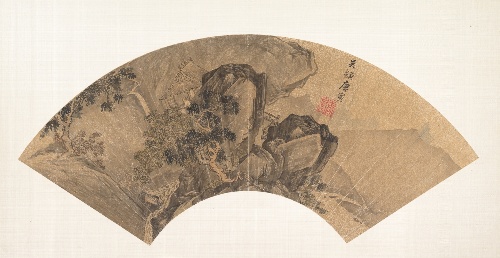
Artist: Tang Yin
Artist bio: Chinese, 1470–1524
Object type: Folding fan mounted as an album leaf
Classification: Paintings
Medium: Folding fan mounted as an album leaf; ink and color on gold-flecked paper
Culture: China
Period: Ming dynasty (1368–1644)
Dimensions: 20 3/4 x 9 3/4 in. (52.7 x 24.8 cm)
Department: Asian Art
Credit line: Purchase, The Dillon Fund Gift, 1982
Accession year: 1982
Repository: Metropolitan Museum of Art, New York, NY
Tags: Waterfalls|Mountains|Men|Landscapes|Pavilions